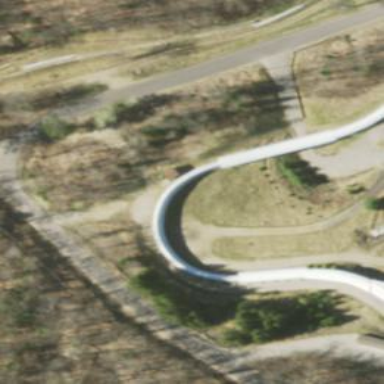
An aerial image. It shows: Bobsleigh track located in leisure land area.